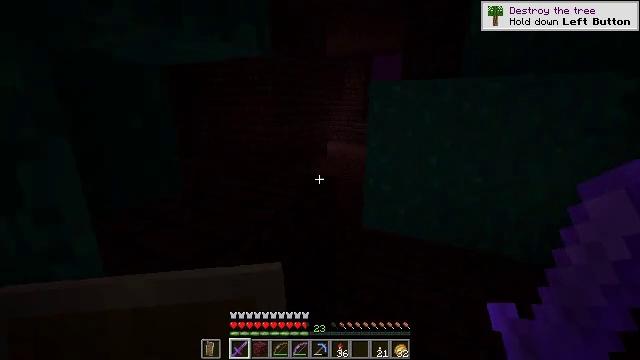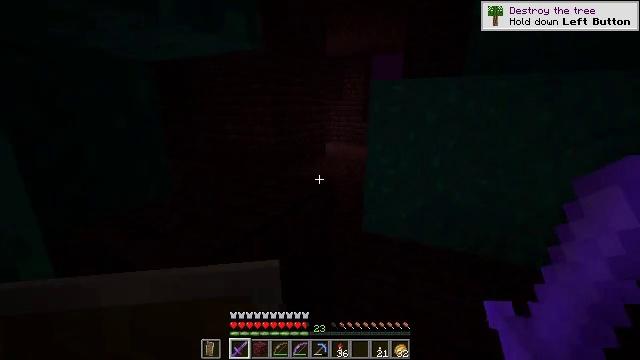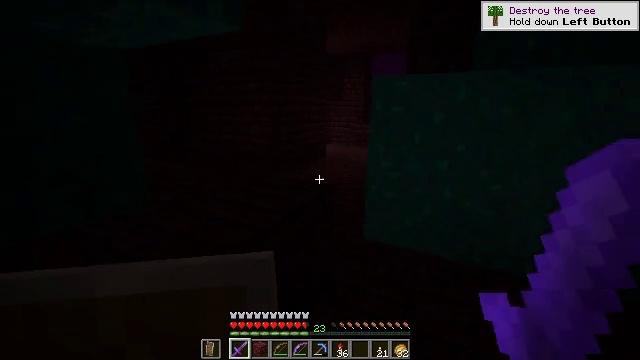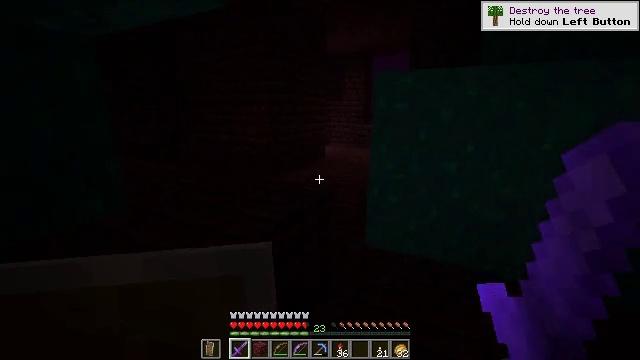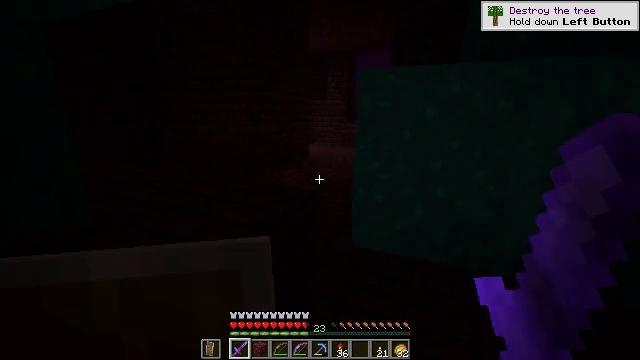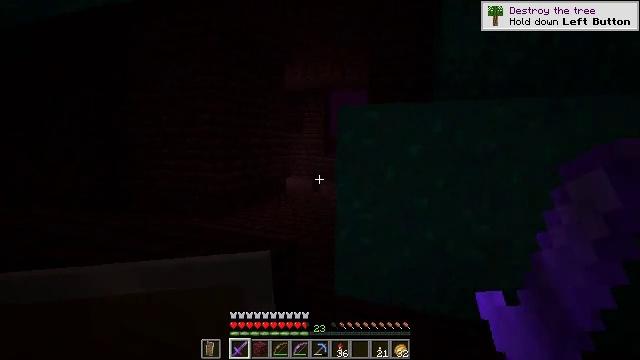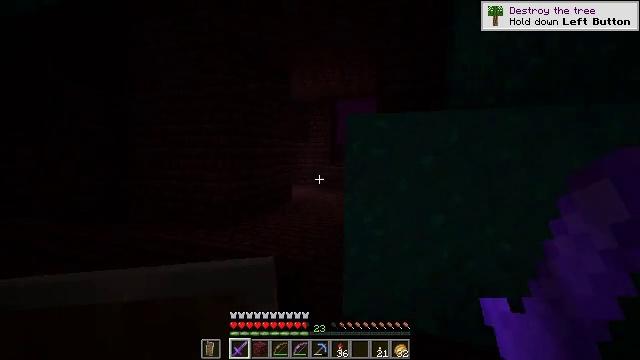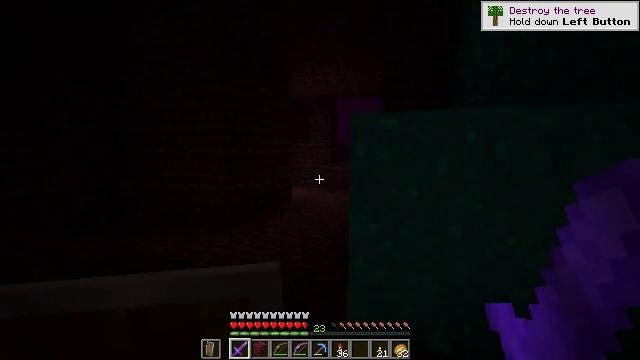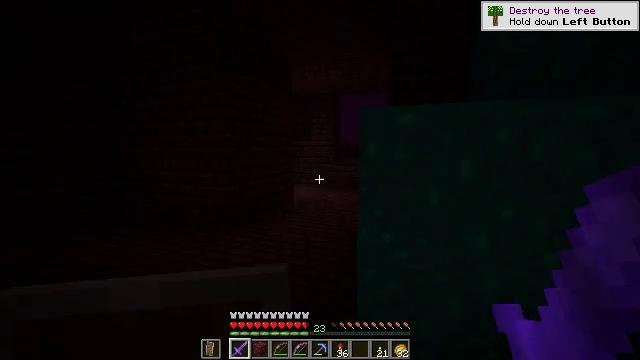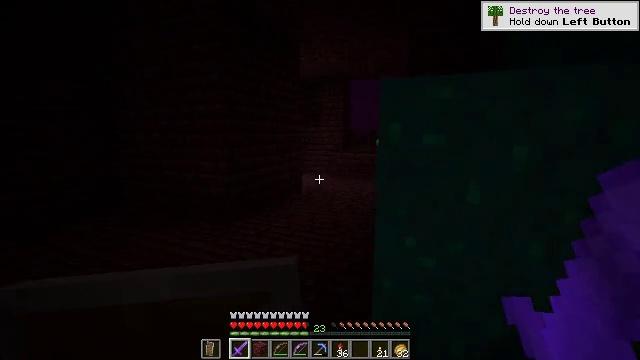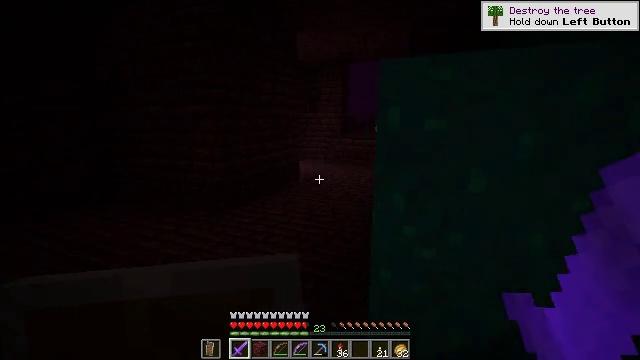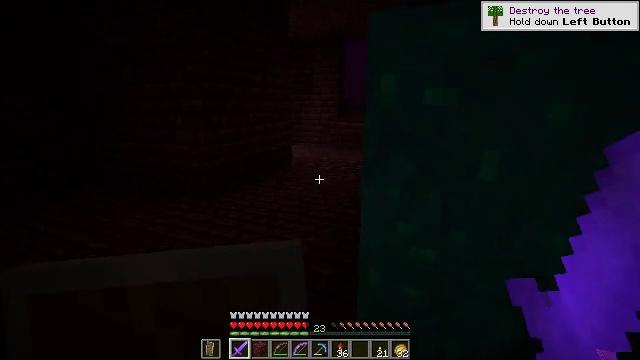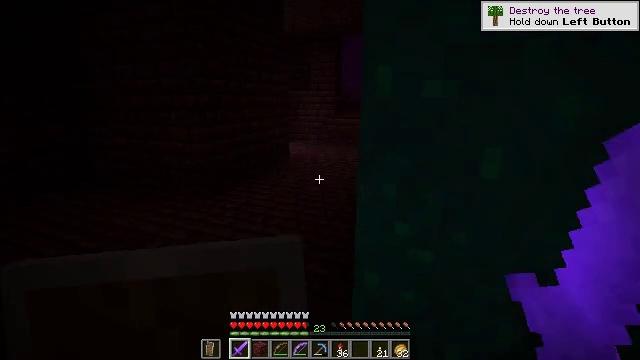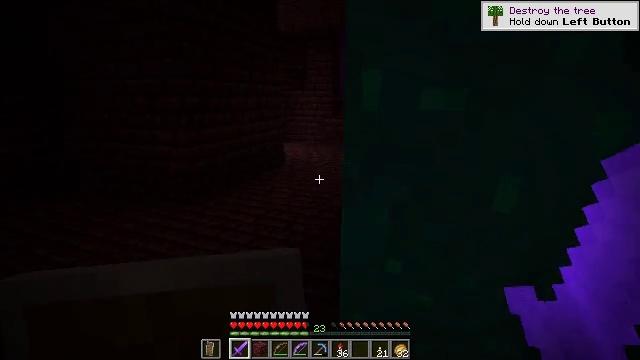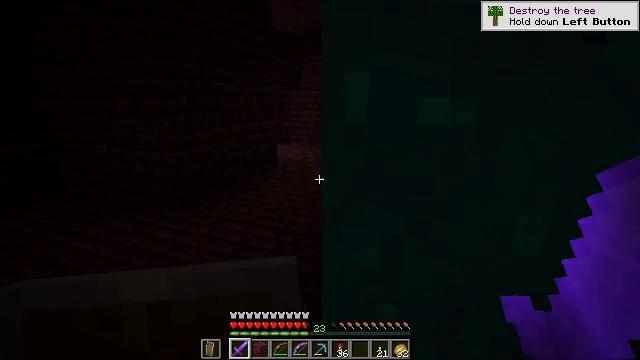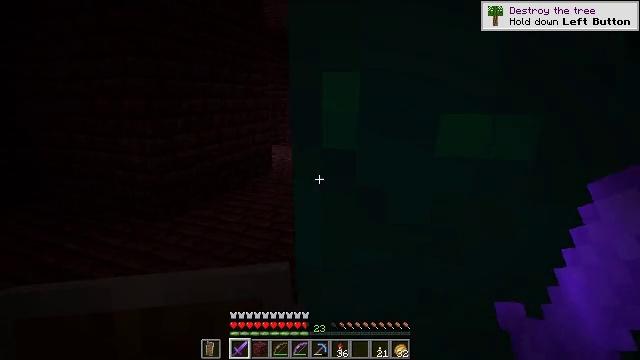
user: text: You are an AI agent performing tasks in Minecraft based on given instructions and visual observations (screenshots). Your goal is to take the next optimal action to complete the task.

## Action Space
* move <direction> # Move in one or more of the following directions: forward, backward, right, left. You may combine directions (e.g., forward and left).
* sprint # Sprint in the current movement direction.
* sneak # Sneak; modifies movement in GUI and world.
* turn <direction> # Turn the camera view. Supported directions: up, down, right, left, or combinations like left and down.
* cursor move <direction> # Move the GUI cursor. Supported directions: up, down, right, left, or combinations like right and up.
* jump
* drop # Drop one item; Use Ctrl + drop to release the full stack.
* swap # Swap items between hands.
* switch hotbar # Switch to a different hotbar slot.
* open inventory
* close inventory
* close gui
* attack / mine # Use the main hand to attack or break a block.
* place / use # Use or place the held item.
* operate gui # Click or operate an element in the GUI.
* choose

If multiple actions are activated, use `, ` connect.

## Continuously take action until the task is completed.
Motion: motion action
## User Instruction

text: Mine nether wart from its patch.
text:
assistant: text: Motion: move forward
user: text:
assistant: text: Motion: move forward
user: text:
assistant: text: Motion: move forward
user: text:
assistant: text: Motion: move forward, turn right
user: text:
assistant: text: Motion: move forward, turn right and up
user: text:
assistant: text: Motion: move forward, turn left and up
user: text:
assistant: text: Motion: move forward
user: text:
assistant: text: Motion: move forward
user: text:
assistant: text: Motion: move forward, turn left and down
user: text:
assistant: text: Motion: move forward, turn down
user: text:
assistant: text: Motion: move forward, turn down
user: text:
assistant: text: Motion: move forward
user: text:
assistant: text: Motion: move forward
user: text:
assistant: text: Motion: move forward
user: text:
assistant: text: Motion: move forward
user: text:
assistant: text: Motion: move forward
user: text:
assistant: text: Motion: move forward and move left
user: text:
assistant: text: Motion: move forward and move left, turn right
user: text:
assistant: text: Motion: move forward and move left, turn right
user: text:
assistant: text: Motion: move forward and move left, turn right
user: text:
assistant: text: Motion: move forward and move left, turn right
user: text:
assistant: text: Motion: move forward and move left, turn right
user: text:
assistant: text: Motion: move forward, turn right
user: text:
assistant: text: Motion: move forward, turn right
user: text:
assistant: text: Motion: move forward
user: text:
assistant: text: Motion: move forward
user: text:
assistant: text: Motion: move forward
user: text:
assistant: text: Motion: move forward
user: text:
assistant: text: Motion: move forward
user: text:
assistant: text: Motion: move forward